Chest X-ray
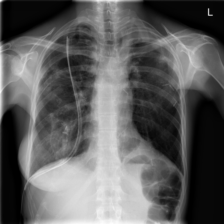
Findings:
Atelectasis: negative
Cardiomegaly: negative
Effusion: negative
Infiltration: negative
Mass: negative
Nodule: negative
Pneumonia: negative
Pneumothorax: positive
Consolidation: negative
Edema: negative
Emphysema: negative
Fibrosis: negative
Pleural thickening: positive
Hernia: negative